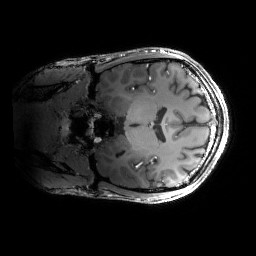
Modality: T1w
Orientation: coronal
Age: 32
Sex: male
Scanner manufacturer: siemens
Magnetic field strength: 6.98 T
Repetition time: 2.37 s
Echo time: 0.00231 s